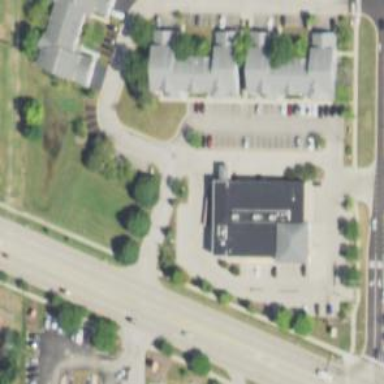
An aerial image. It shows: Pharmacy providing healthcare services.